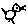
Label: bird